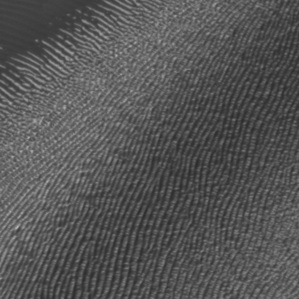
Label: frost